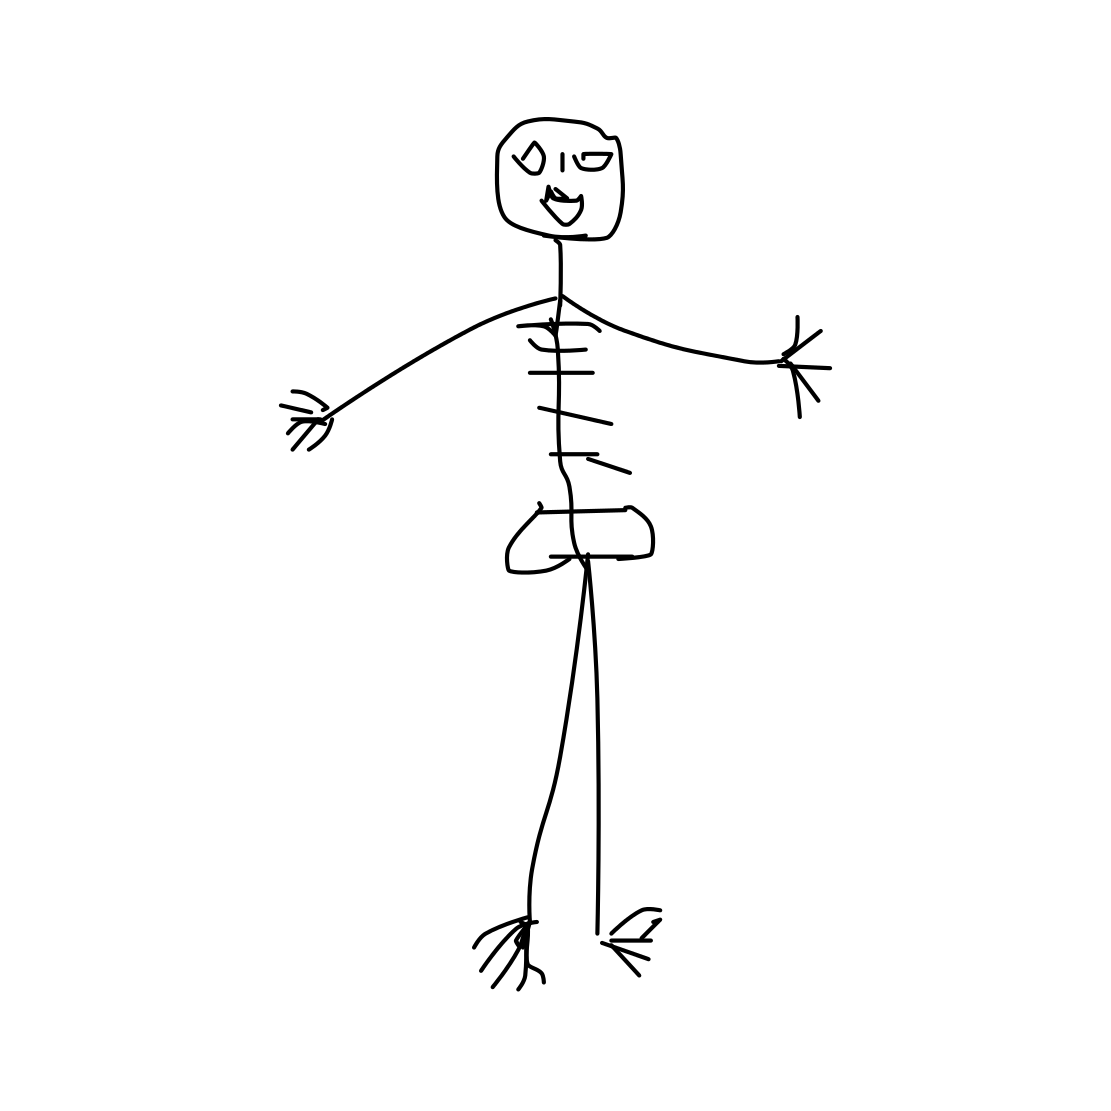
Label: human-skeleton